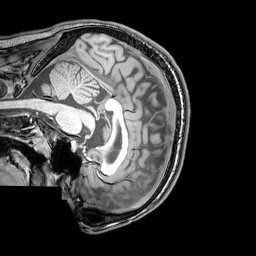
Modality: T1w
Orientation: sagittal
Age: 24
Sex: male
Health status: healthy
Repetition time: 0.081 s
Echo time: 0.037 s